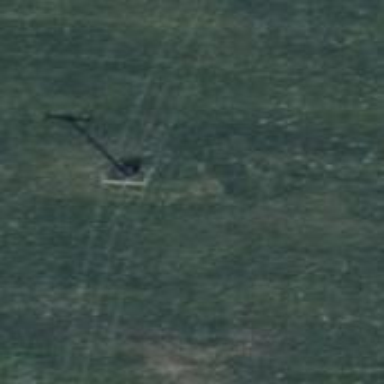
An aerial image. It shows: Power pole.